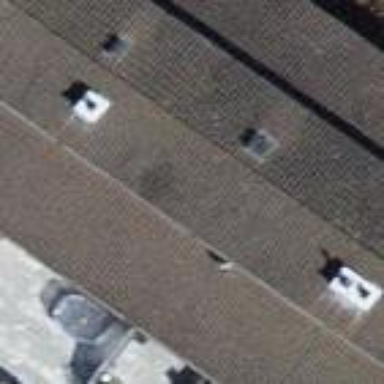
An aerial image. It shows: Terrace building.